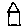
Label: house